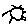
Label: sun